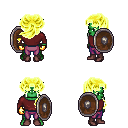
a pixel art fantasy rpg character, male body template, orc, green skin, maroon long-sleeve shirt, magenta pants, gold princess hairstyle, gold gloves, maroon shoes, shield, four views (front, back, left, right), 2x2 character sprite sheet, small pixel art, hard edges, no anti-aliasing